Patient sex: M
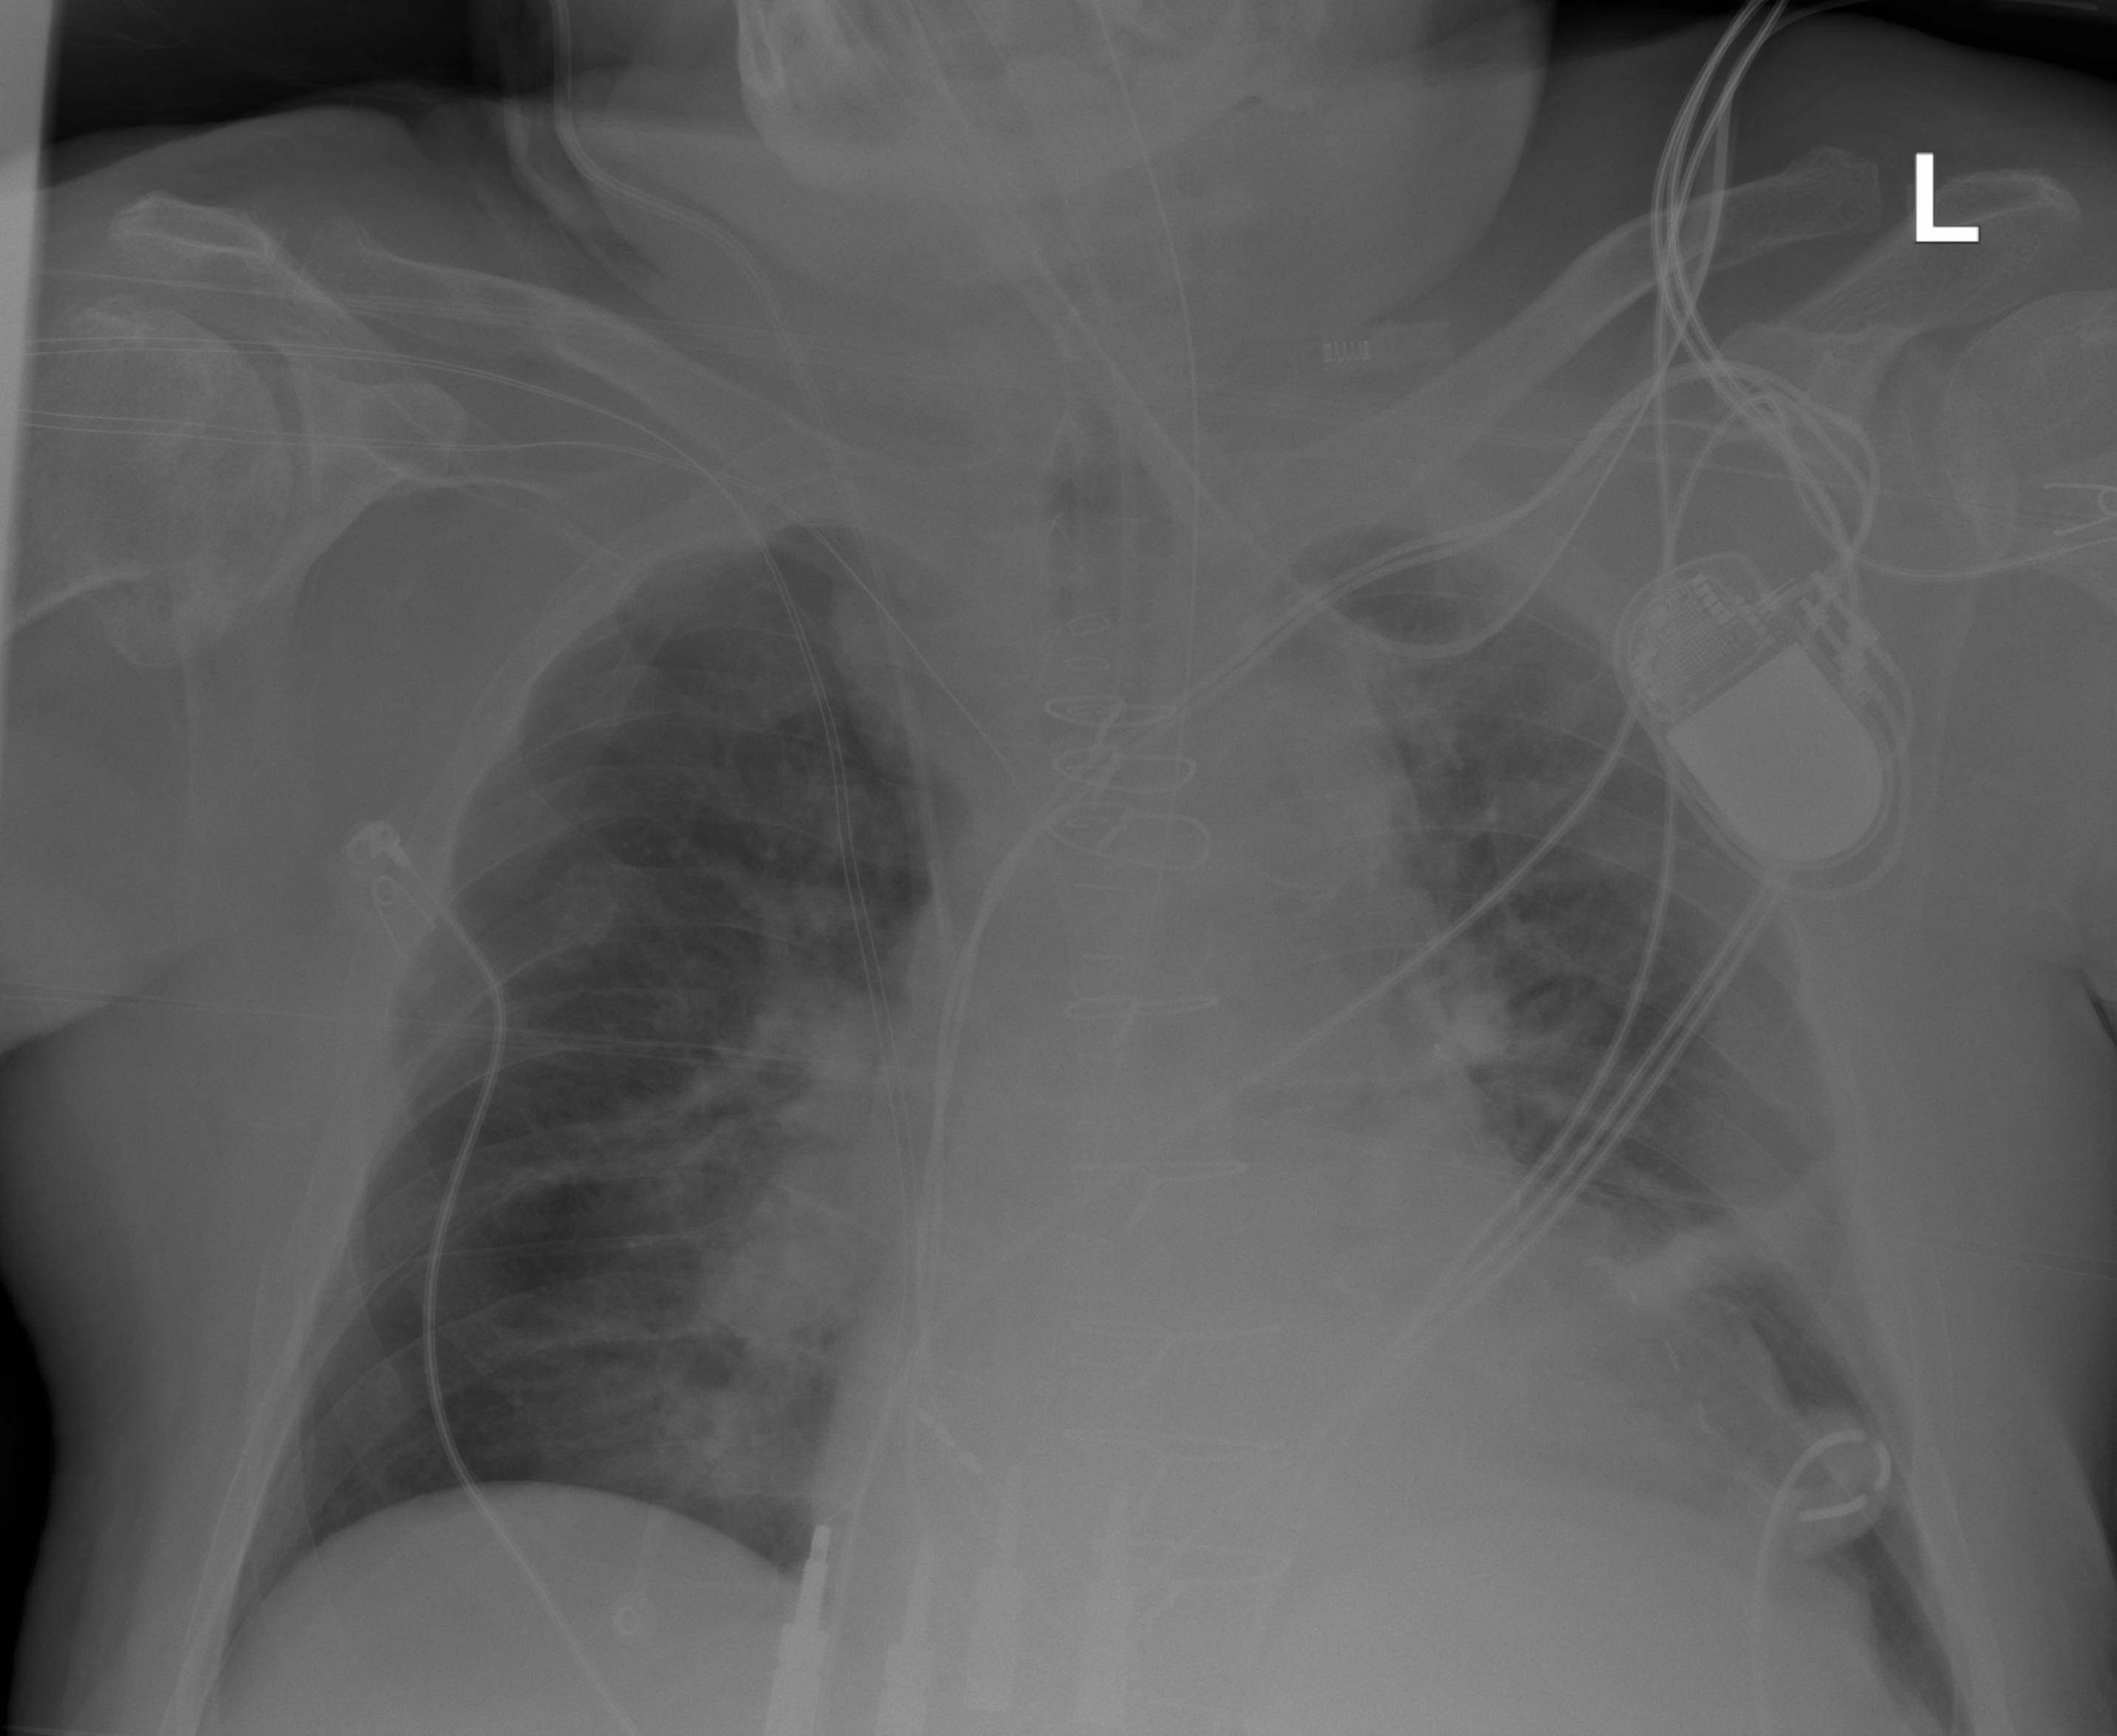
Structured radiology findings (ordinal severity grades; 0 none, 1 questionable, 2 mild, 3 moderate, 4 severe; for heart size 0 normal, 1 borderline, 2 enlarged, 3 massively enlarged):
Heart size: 2
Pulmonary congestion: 2
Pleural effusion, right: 0
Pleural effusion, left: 1
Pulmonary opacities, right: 2
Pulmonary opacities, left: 0
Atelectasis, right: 3
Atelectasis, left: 3